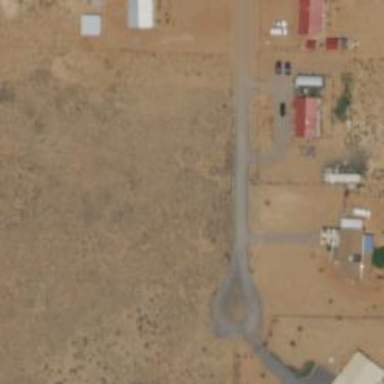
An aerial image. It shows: Driveway leading to service road.